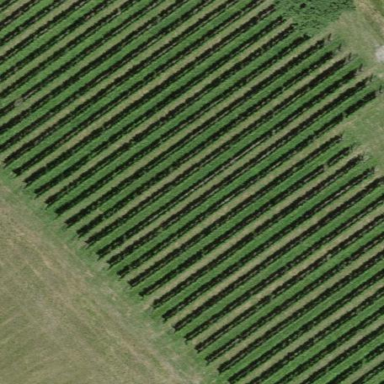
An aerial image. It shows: Vineyard with grape crops.